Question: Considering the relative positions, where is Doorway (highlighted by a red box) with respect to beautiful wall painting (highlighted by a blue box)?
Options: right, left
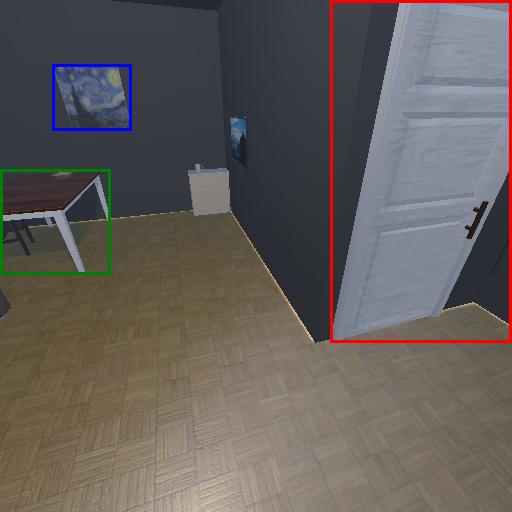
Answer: right